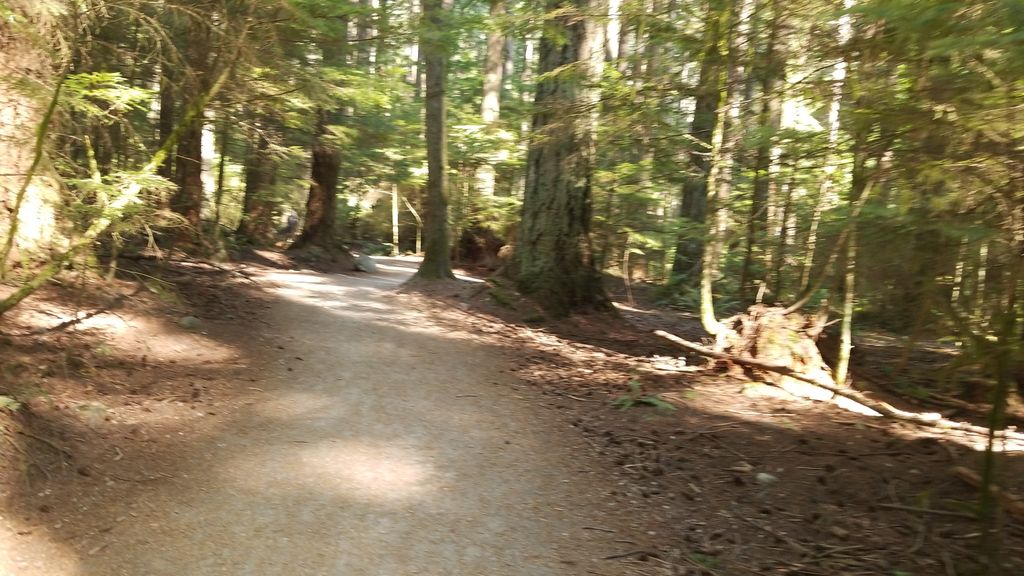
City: vancouver